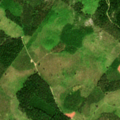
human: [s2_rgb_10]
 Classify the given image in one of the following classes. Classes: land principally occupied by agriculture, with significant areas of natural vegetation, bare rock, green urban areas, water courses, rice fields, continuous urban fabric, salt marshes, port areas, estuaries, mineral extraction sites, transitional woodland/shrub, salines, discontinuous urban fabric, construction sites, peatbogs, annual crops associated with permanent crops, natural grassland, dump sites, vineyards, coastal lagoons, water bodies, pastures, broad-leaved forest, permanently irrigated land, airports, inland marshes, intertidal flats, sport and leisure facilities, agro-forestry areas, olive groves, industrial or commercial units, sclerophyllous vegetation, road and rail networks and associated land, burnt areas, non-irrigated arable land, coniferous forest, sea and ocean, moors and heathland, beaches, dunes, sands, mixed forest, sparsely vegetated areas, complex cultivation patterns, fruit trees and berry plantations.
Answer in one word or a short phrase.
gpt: coniferous forest, mixed forest, transitional woodland/shrub